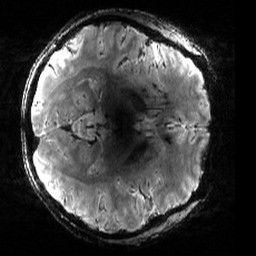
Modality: T2starw
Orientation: axial
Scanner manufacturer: siemens
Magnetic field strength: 6.98 T
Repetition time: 3.7 s
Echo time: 0.016 s